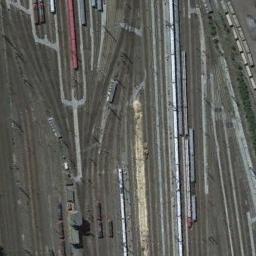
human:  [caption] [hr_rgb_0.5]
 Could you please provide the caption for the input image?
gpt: There are some trains on the railway .

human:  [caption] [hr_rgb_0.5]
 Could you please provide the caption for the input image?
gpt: These railways have lots of trains on the tracks .

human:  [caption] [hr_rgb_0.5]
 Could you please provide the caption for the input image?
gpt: There are several rows of buildings on one side of the railway .

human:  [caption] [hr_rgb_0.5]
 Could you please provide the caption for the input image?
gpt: Many trains are on the railway .

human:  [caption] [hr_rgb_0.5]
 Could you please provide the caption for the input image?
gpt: There are some trains beside the railways .